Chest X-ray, PA view. Patient: 44 years old, sex F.
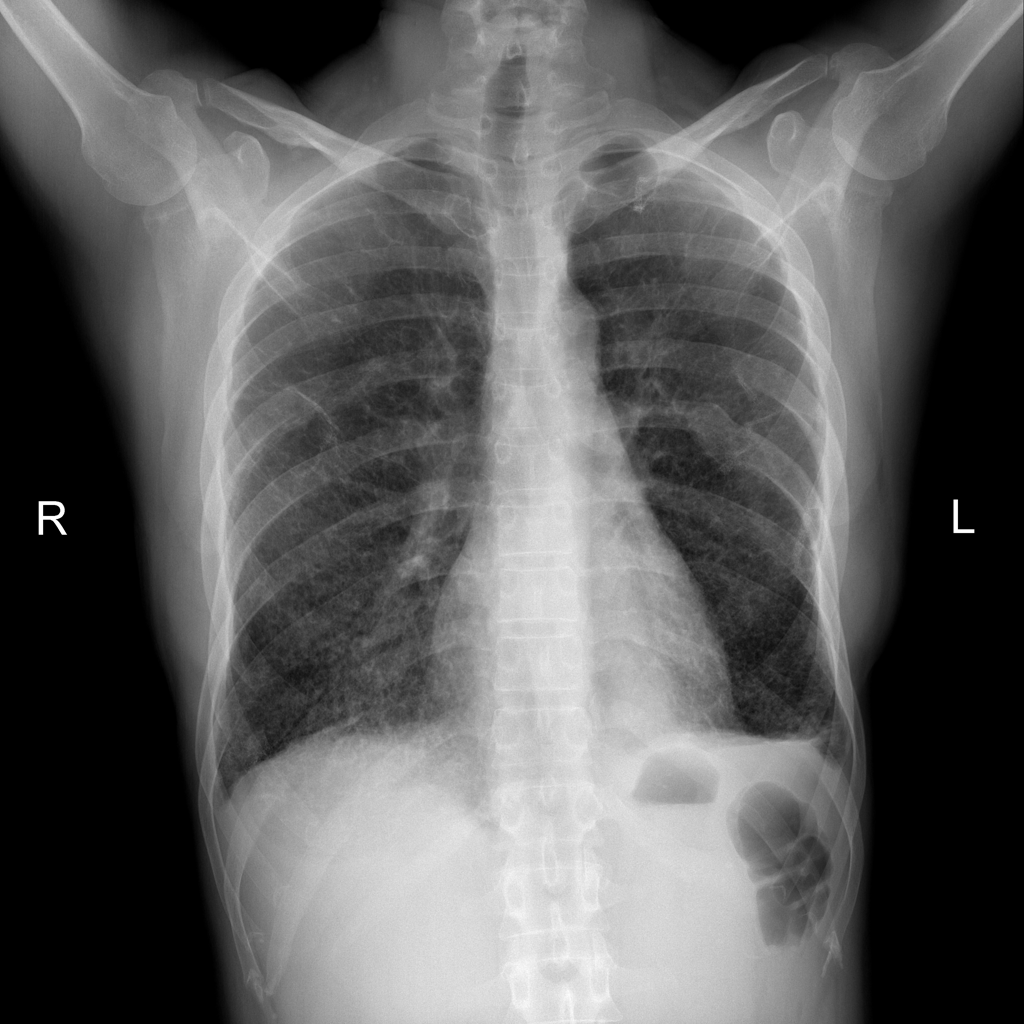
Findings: Pneumothorax